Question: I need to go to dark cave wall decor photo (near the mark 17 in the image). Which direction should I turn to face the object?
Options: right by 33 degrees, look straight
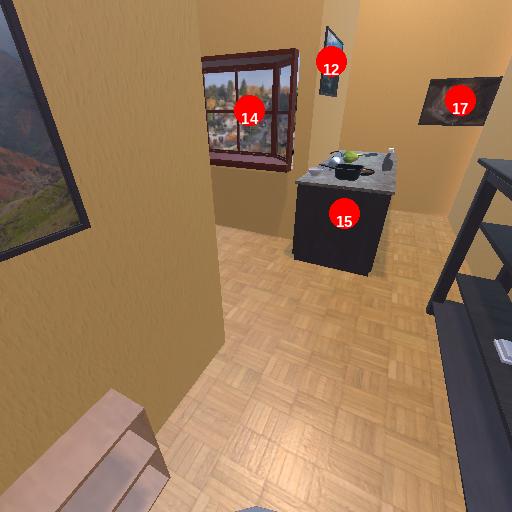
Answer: right by 33 degrees